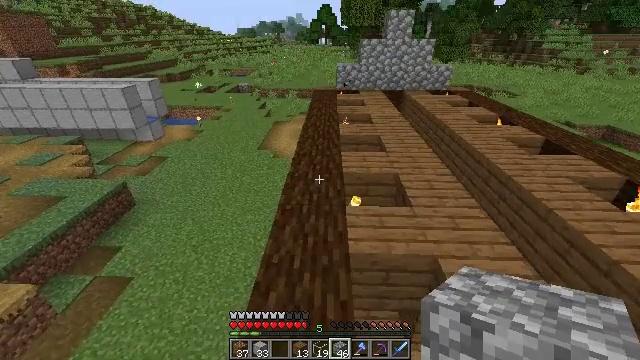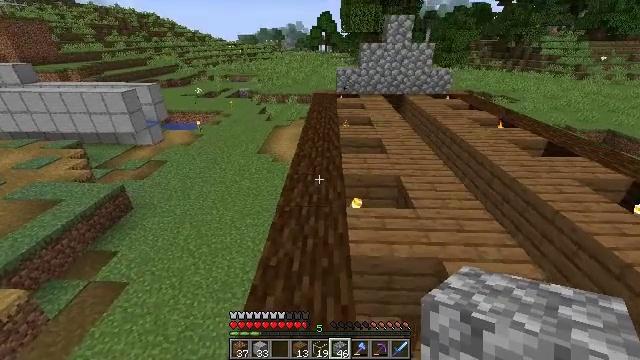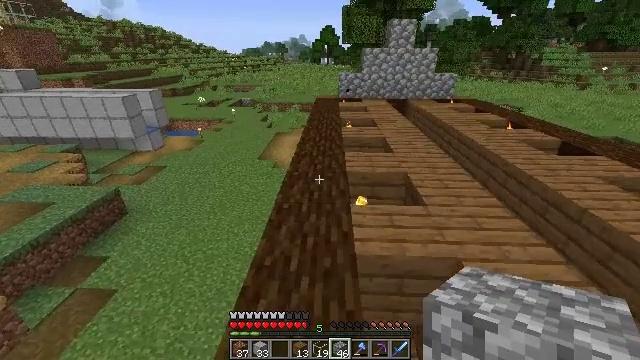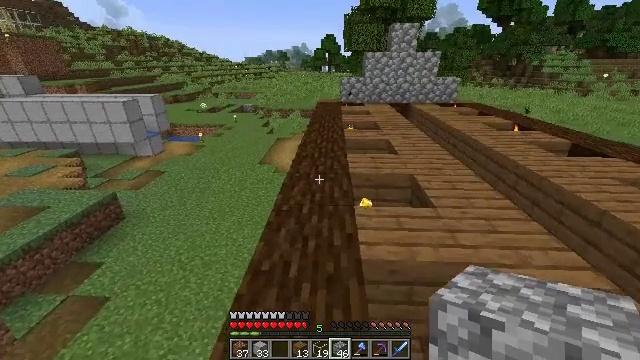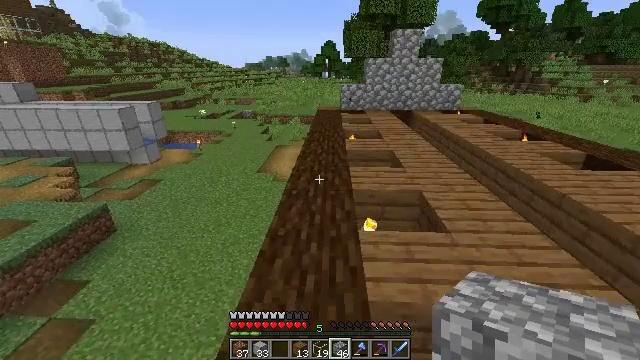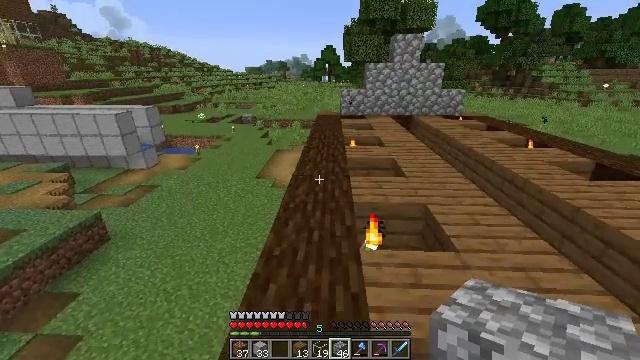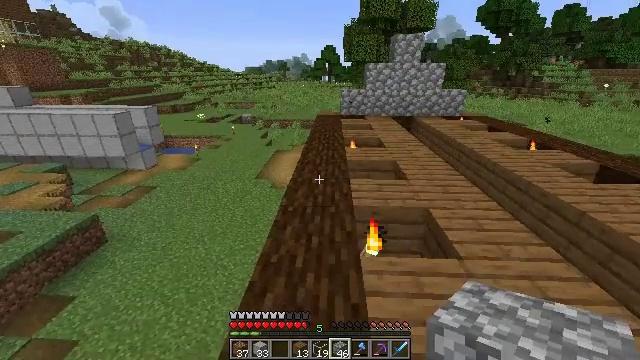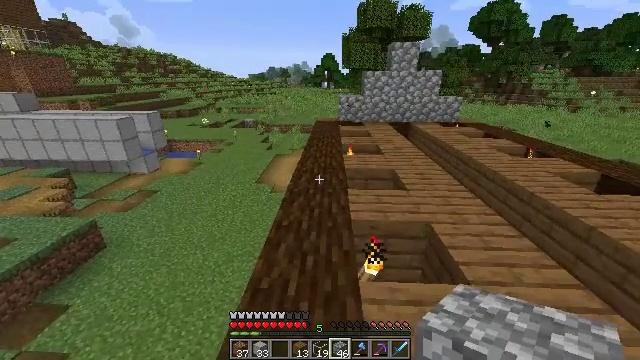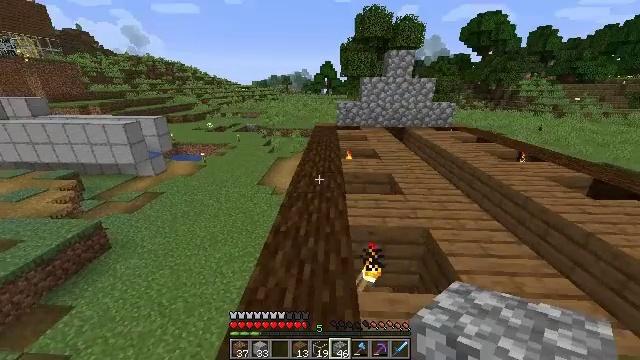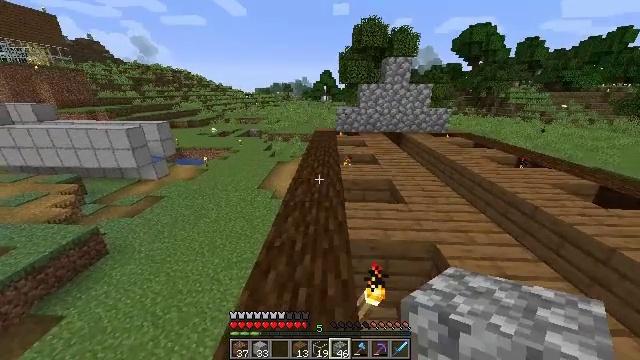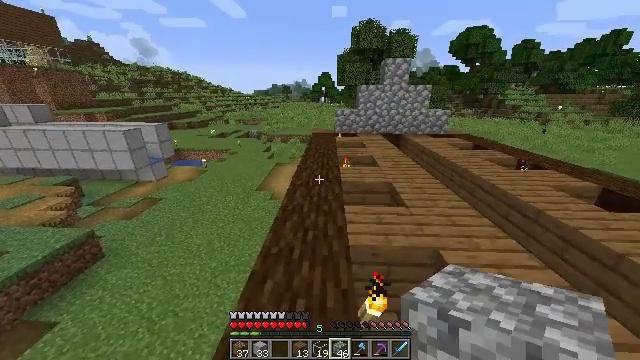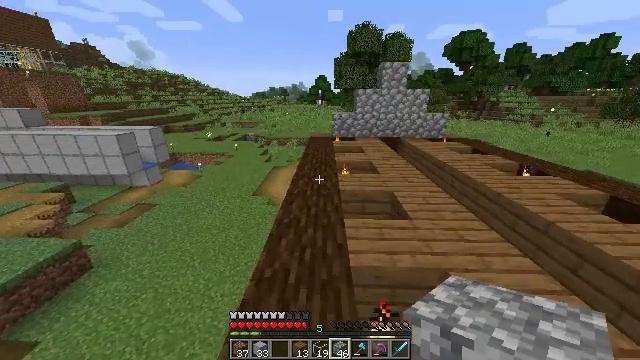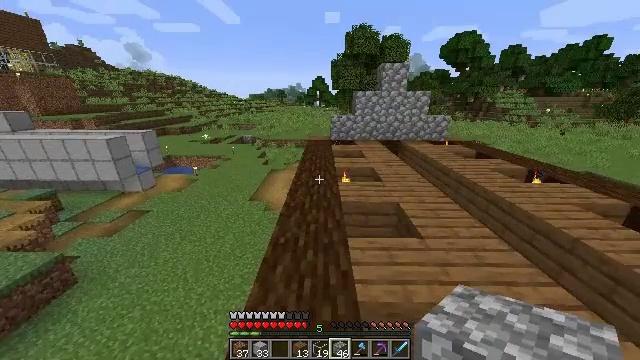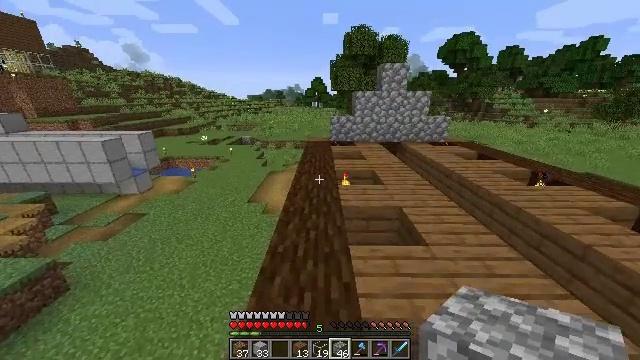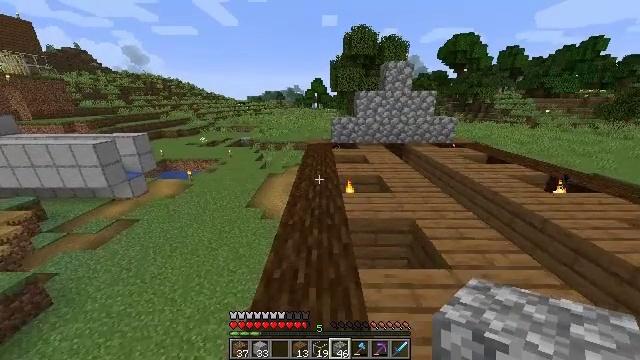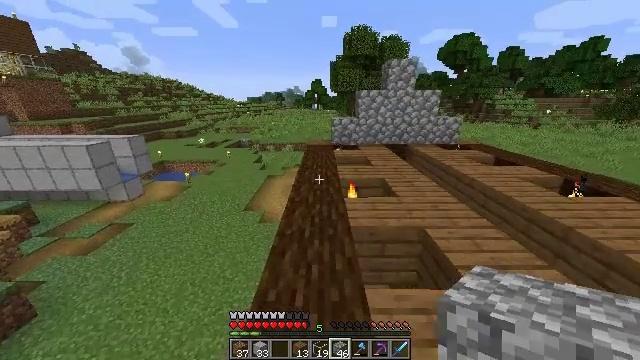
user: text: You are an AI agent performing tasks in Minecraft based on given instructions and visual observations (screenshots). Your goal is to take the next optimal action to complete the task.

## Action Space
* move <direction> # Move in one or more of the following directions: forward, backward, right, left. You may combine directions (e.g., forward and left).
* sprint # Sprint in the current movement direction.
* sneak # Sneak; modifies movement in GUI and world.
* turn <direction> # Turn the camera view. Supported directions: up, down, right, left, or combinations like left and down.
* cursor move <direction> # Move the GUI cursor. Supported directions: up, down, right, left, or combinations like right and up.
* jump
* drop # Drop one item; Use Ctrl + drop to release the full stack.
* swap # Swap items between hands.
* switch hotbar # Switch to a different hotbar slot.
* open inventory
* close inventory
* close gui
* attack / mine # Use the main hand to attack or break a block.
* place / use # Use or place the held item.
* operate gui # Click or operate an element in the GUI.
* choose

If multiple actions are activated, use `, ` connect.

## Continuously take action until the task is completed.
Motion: motion action
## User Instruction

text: Open the crafting table to create cobblestone stairs.
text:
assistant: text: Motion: move forward, turn up
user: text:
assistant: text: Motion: move forward, turn up
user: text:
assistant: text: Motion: move forward, turn up
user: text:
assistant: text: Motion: move forward, turn up
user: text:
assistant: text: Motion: move forward
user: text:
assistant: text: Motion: move forward, sprint
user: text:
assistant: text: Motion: move forward, sprint
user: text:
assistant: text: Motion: move forward, sprint
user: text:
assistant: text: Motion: move forward, sprint
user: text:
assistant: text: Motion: move forward
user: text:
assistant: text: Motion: move forward
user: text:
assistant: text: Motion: move forward
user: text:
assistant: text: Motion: move forward
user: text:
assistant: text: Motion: move forward
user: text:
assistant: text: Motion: move forward
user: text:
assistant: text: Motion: move forward, sprint
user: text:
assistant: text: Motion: move forward, sprint
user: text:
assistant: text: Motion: move forward, sprint
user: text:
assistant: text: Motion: move forward, sprint
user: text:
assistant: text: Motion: move forward
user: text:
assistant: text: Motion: move forward
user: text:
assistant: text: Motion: move forward
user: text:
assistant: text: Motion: move forward
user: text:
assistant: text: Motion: move forward
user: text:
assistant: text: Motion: move forward
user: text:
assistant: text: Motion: move forward
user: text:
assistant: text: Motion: move forward
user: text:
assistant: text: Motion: move forward
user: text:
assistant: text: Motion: move forward
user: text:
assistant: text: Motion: move forward